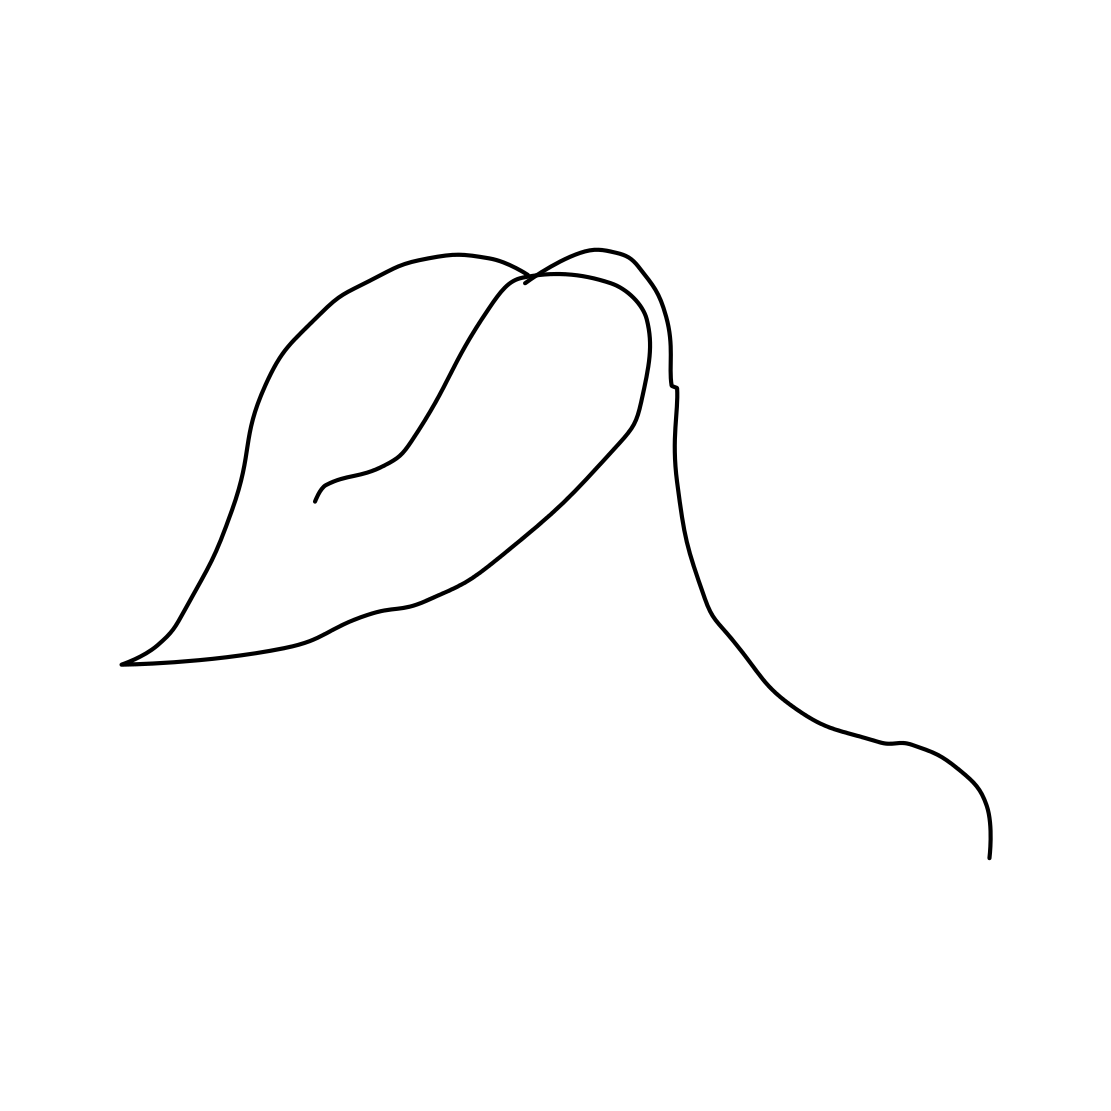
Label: leaf